Question: For <URL> I present newspaper kiosks who choosed to boycott a hate sheet. The minimised map with 14 entries works fine so far. But there are some regions, which have more than one store and google maps seems to show only one marker:

I know actually there are more and if you zoom these positions, the other markers appear. But a clustering would be better, which shows the number of markers, if there are more around this marker. I've found this at GitHub: <URL>, but even with the simple example I don't know how to add this library to my map. Maybe I'm a bit confused with the for-loop, to show up the markers.
The source of <URL> is basically this one:
'''
<html><head>
<style type="text/css">
html { height: 100% } body { height: 100%; margin: 0; padding: 0; } a { text-decoration:none; color:#000; } #map_canvas { height: 100% }
</style>
<script type="text/javascript"
src="https://maps.googleapis.com/maps/api/js?key=ACCESSTOKEN&sensor=false">
</script>
<script type="text/javascript">
var Orte = [
[51.418288,7.339213,"EDEKA Schwalemeyer, Bommerfelder Ring 110, 58452 Witten, Nordrhein-Westfalen. Quelle: http://goo.gl/jQe2Oo"],
[51.418266,7.342316,"Bonema Trinkhalle & Minishop, Bommerfelder Ring 86, 58452 Witten, Nordrhein-Westfalen. Quelle: http://goo.gl/jQe2Oo"],
[51.422492,7.338546,"Kiosk, Auf dem Brenschen 21, 58452 Witten, Nordrhein-Westfalen. Quelle: http://goo.gl/jQe2Oo"],
[51.415127,7.337124,"Holzofenbackerei, Elberfelder Strasse 11, 58452 Witten, Nordrhein-Westfalen. Quelle: http://goo.gl/jQe2Oo"]
];
function initialize()
{
var map = new google.maps.Map(document.getElementById('map_canvas'));
map.controls[google.maps.ControlPosition.BOTTOM_LEFT].push(legende);
var bounds = new google.maps.LatLngBounds();
var infowindow = new google.maps.InfoWindow();
var image = {url:"bildfrei.png",size:new google.maps.Size(32,32),};
for (var i in Orte)
{
var p = Orte[i];
var latlng = new google.maps.LatLng(p[0],p[1]);bounds.extend(latlng);
var marker = new google.maps.Marker({position:latlng,map:map,title:p[2],icon:image});
google.maps.event.addListener(marker, 'click', function() {infowindow.setContent(this.title);infowindow.open(map, this);});
}
map.fitBounds(bounds);
}
google.maps.event.addDomListener(window, 'load', initialize);
</script>
</head>
<body onload="initialize()">
<div id="map_canvas" style="width:100%; height:100%"></div>
</body>
</html>
'''
I already tried to add the and 'var markerCluster = new MarkerClusterer(map, markers);' and the 'markerCluster' below 'var map = new google.maps.Map(document.getElementById('map_canvas'));' ...but no success.
May somebody help me out? :-)
'''
<html><head>
<style type="text/css">
html { height: 100% } body { height: 100%; margin: 0; padding: 0; } a { text-decoration:none; color:#000; } #map-container { padding: 6px; border-width: 1px; border-style: solid;border-color: #ccc #ccc #999 #ccc;-webkit-box-shadow: rgba(64, 64, 64, 0.5) 0 2px 5px;-moz-box-shadow: rgba(64, 64, 64, 0.5) 0 2px 5px; box-shadow: rgba(64, 64, 64, 0.1) 0 2px 5px; width: 600px; } #map_canvas { height: 100% }
</style>
<script type="text/javascript"
src="https://maps.googleapis.com/maps/api/js?key=ACCESSTOKEN&sensor=false">
<script>
var script = '<script type="text/javascript" src="markerclusterer';
if (document.location.search.indexOf('compiled') !== -1) {
script += '_compiled';
}
script += '.js"><' + '/script>';
document.write(script);
</script>
</script>
<script type="text/javascript">
var Orte = [
[51.418288,7.339213,"EDEKA Schwalemeyer, Bommerfelder Ring 110, 58452 Witten, Nordrhein-Westfalen. Quelle: http://goo.gl/jQe2Oo"],
[51.418266,7.342316,"Bonema Trinkhalle & Minishop, Bommerfelder Ring 86, 58452 Witten, Nordrhein-Westfalen. Quelle: http://goo.gl/jQe2Oo"],
[51.422492,7.338546,"Kiosk, Auf dem Brenschen 21, 58452 Witten, Nordrhein-Westfalen. Quelle: http://goo.gl/jQe2Oo"],
[51.415127,7.337124,"Holzofenbackerei, Elberfelder Strasse 11, 58452 Witten, Nordrhein-Westfalen. Quelle: http://goo.gl/jQe2Oo"]
];
function initialize()
{
var map = new google.maps.Map(document.getElementById('map_canvas'));
var markerCluster = new MarkerClusterer(map, marker);
map.controls[google.maps.ControlPosition.BOTTOM_LEFT].push(legende);
var bounds = new google.maps.LatLngBounds();
var infowindow = new google.maps.InfoWindow();
var image = {url:"bildfrei.png",size:new google.maps.Size(32,32),};
for (var i in Orte)
{
var p = Orte[i];
var latlng = new google.maps.LatLng(p[0],p[1]);bounds.extend(latlng);
var marker = new google.maps.Marker({position:latlng,map:map,title:p[2],icon:image});
google.maps.event.addListener(marker, 'click', function() {infowindow.setContent(this.title);infowindow.open(map, this);});
}
map.fitBounds(bounds);
}
google.maps.event.addDomListener(window, 'load', initialize);
</script>
</head>
<body onload="initialize()">
<div id="map-container">
<div id="map_canvas" style="width:100%; height:100%"></div>
</div>
</body>
</html>
'''
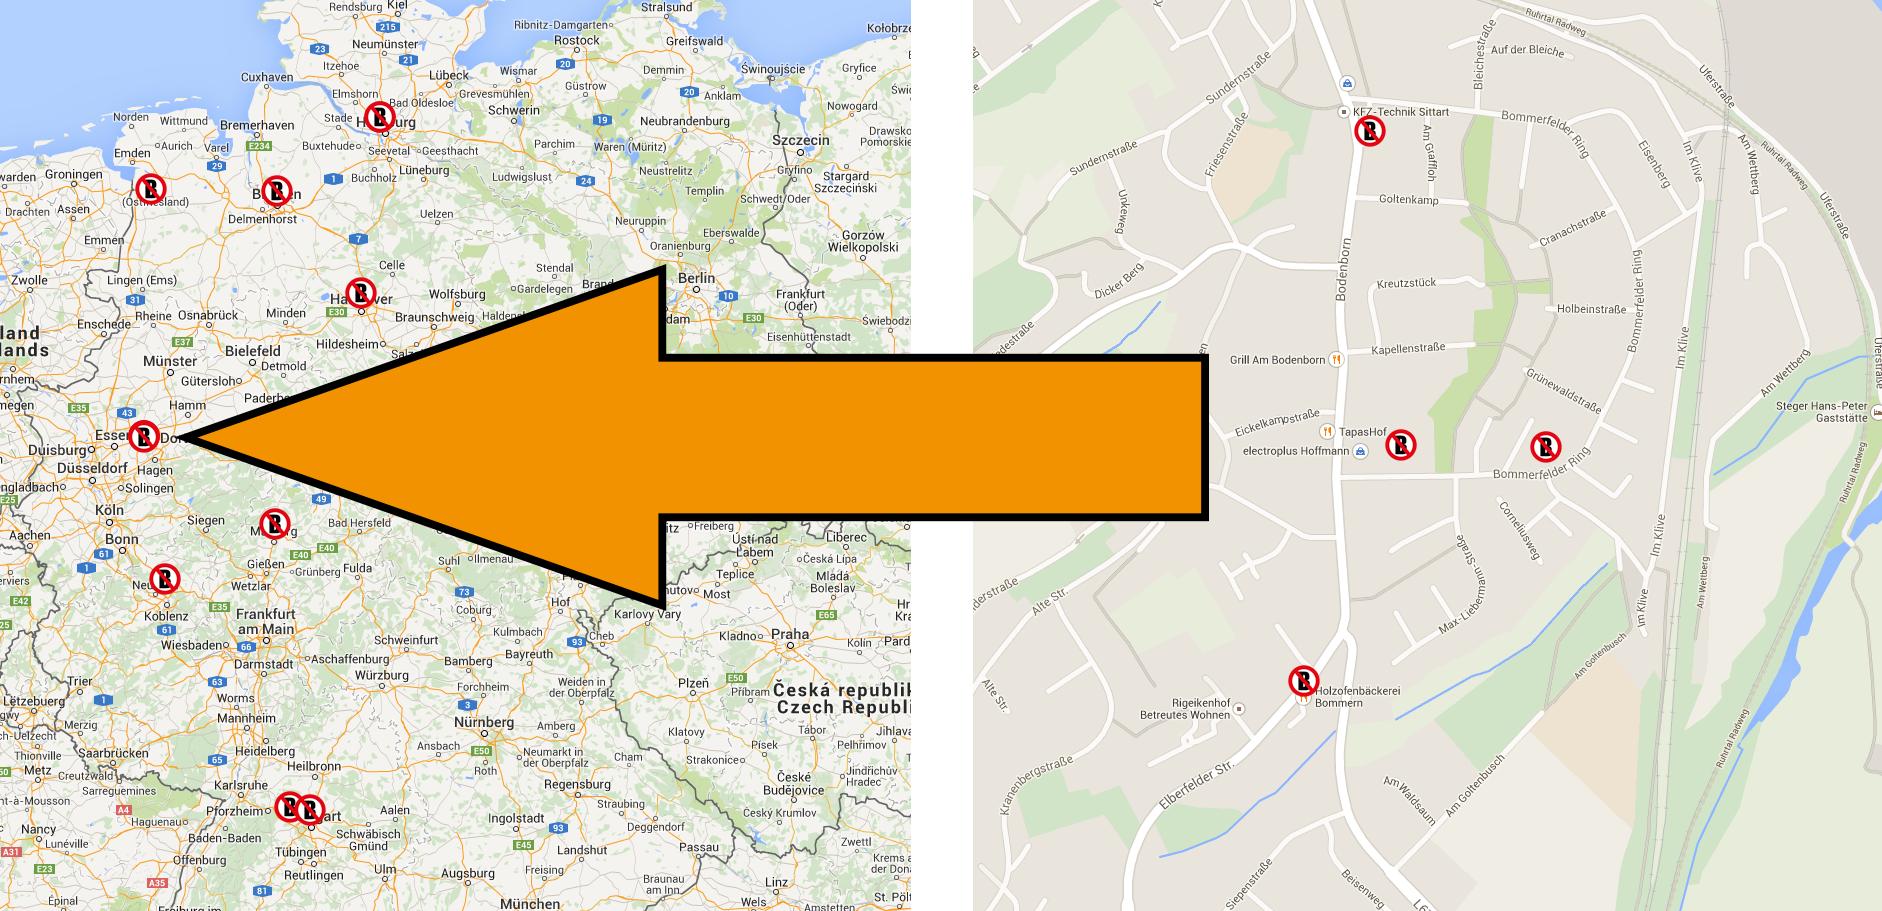
Answer: Your markers aren't being clustered because you never add them to the MarkerClusterer. One way of fixing it is to add them as you create them:
'''
for (var i in Orte) {
var p = Orte[i];
var latlng = new google.maps.LatLng(p[0], p[1]);
bounds.extend(latlng);
var marker = new google.maps.Marker({
position: latlng,
map: map,
title: p[2],
icon: image
});
markerCluster.addMarker(marker);
google.maps.event.addListener(marker, 'click', function () {
infowindow.setContent(this.title);
infowindow.open(map, this);
});
}
'''
<URL>
code snippet:
'''
var Orte = [
[51.418288, 7.339213, "EDEKA Schwalemeyer, Bommerfelder Ring 110, 58452 Witten, Nordrhein-Westfalen. Quelle: http://goo.gl/jQe2Oo"],
[51.418266, 7.342316, "Bonema Trinkhalle & Minishop, Bommerfelder Ring 86, 58452 Witten, Nordrhein-Westfalen. Quelle: http://goo.gl/jQe2Oo"],
[51.422492, 7.338546, "Kiosk, Auf dem Brenschen 21, 58452 Witten, Nordrhein-Westfalen. Quelle: http://goo.gl/jQe2Oo"],
[51.415127, 7.337124, "Holzofenbackerei, Elberfelder Strasse 11, 58452 Witten, Nordrhein-Westfalen. Quelle: http://goo.gl/jQe2Oo"]
];
function initialize() {
var map = new google.maps.Map(document.getElementById('map_canvas'));
var markerCluster = new MarkerClusterer(map, marker);
// map.controls[google.maps.ControlPosition.BOTTOM_LEFT].push(legende);
var bounds = new google.maps.LatLngBounds();
var infowindow = new google.maps.InfoWindow();
var image = {
url: "bildfrei.png",
size: new google.maps.Size(32, 32),
};
for (var i in Orte) {
var p = Orte[i];
var latlng = new google.maps.LatLng(p[0], p[1]);
bounds.extend(latlng);
var marker = new google.maps.Marker({
position: latlng,
map: map,
title: p[2]
/*,
icon: image */
});
markerCluster.addMarker(marker);
google.maps.event.addListener(marker, 'click', function() {
infowindow.setContent(this.title);
infowindow.open(map, this);
});
}
map.fitBounds(bounds);
google.maps.event.addListenerOnce(map, 'bounds_changed', function() {
var newZoom = map.getZoom() - 2;
map.setZoom(newZoom);
});
}
google.maps.event.addDomListener(window, 'load', initialize);
'''
'''
html {
height: 100%
}
body {
height: 100%;
margin: 0;
padding: 0;
}
a {
text-decoration: none;
color: #000;
}
#map-container {
padding: 6px;
border-width: 1px;
border-style: solid;
border-color: #ccc #ccc #999 #ccc;
-webkit-box-shadow: rgba(64, 64, 64, 0.5) 0 2px 5px;
-moz-box-shadow: rgba(64, 64, 64, 0.5) 0 2px 5px;
box-shadow: rgba(64, 64, 64, 0.1) 0 2px 5px;
width: 600px;
height: 100%;
}
#map_canvas {
height: 100%
}
'''
'''
<script src="https://maps.googleapis.com/maps/api/js"></script>
<script src="https://google-maps-utility-library-v3.googlecode.com/svn/trunk/markerclustererplus/src/markerclusterer.js"></script>
<div id="map-container">
<div id="map_canvas" style="width:100%; height:100%"></div>
</div>
'''